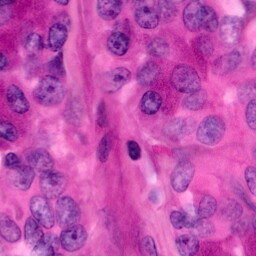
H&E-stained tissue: Pancreatic